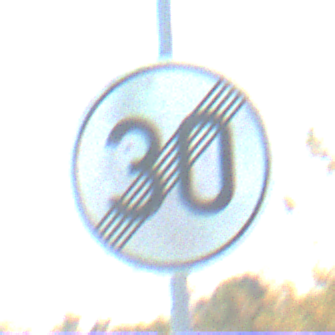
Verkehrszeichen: EndeGeschwindigkeit30
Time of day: MorningAfternoon
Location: Outdoor (Nature)
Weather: Clear
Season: Autumn
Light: Natural